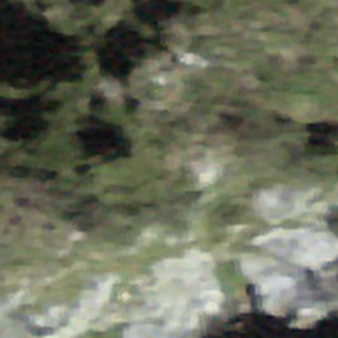
Label: bouldering_area